Question: I can't add android sdk to eclipse.I download android sdk and i can't see anything in red circle area on picture which is below.

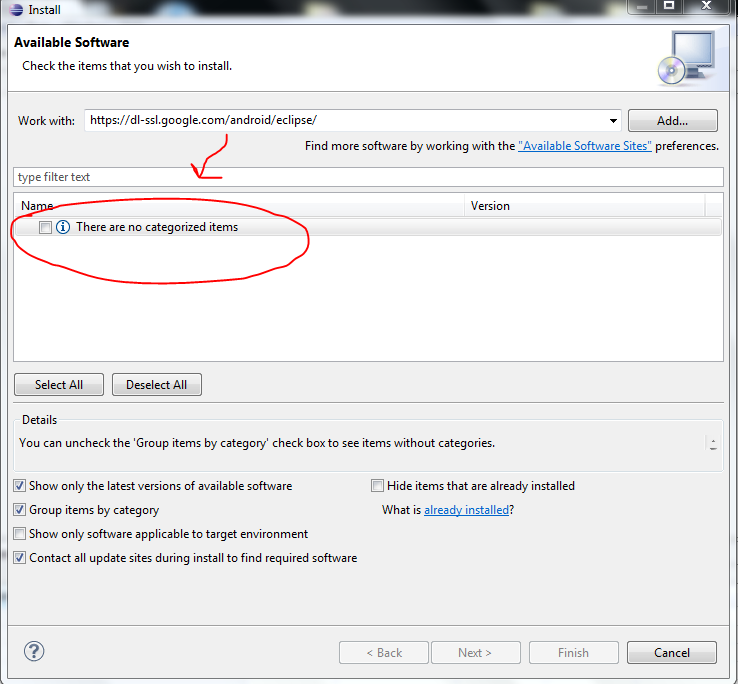
Answer: Install the ADT from the Site, just give .zip file name to Work With: Option.
And ya it is done.